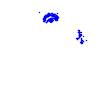
Particle: kaon